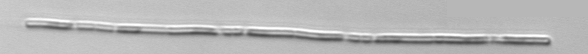
Label: Leptocylindrus